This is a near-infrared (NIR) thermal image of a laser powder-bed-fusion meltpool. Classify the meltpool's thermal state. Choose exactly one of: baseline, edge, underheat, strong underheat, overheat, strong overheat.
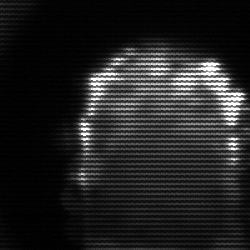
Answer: baseline